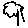
Label: tree